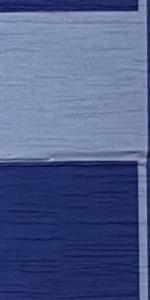
Label: Empty